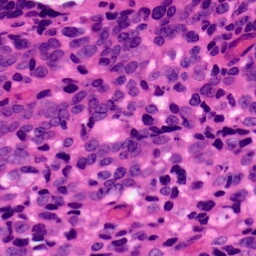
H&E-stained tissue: Ovarian